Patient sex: M
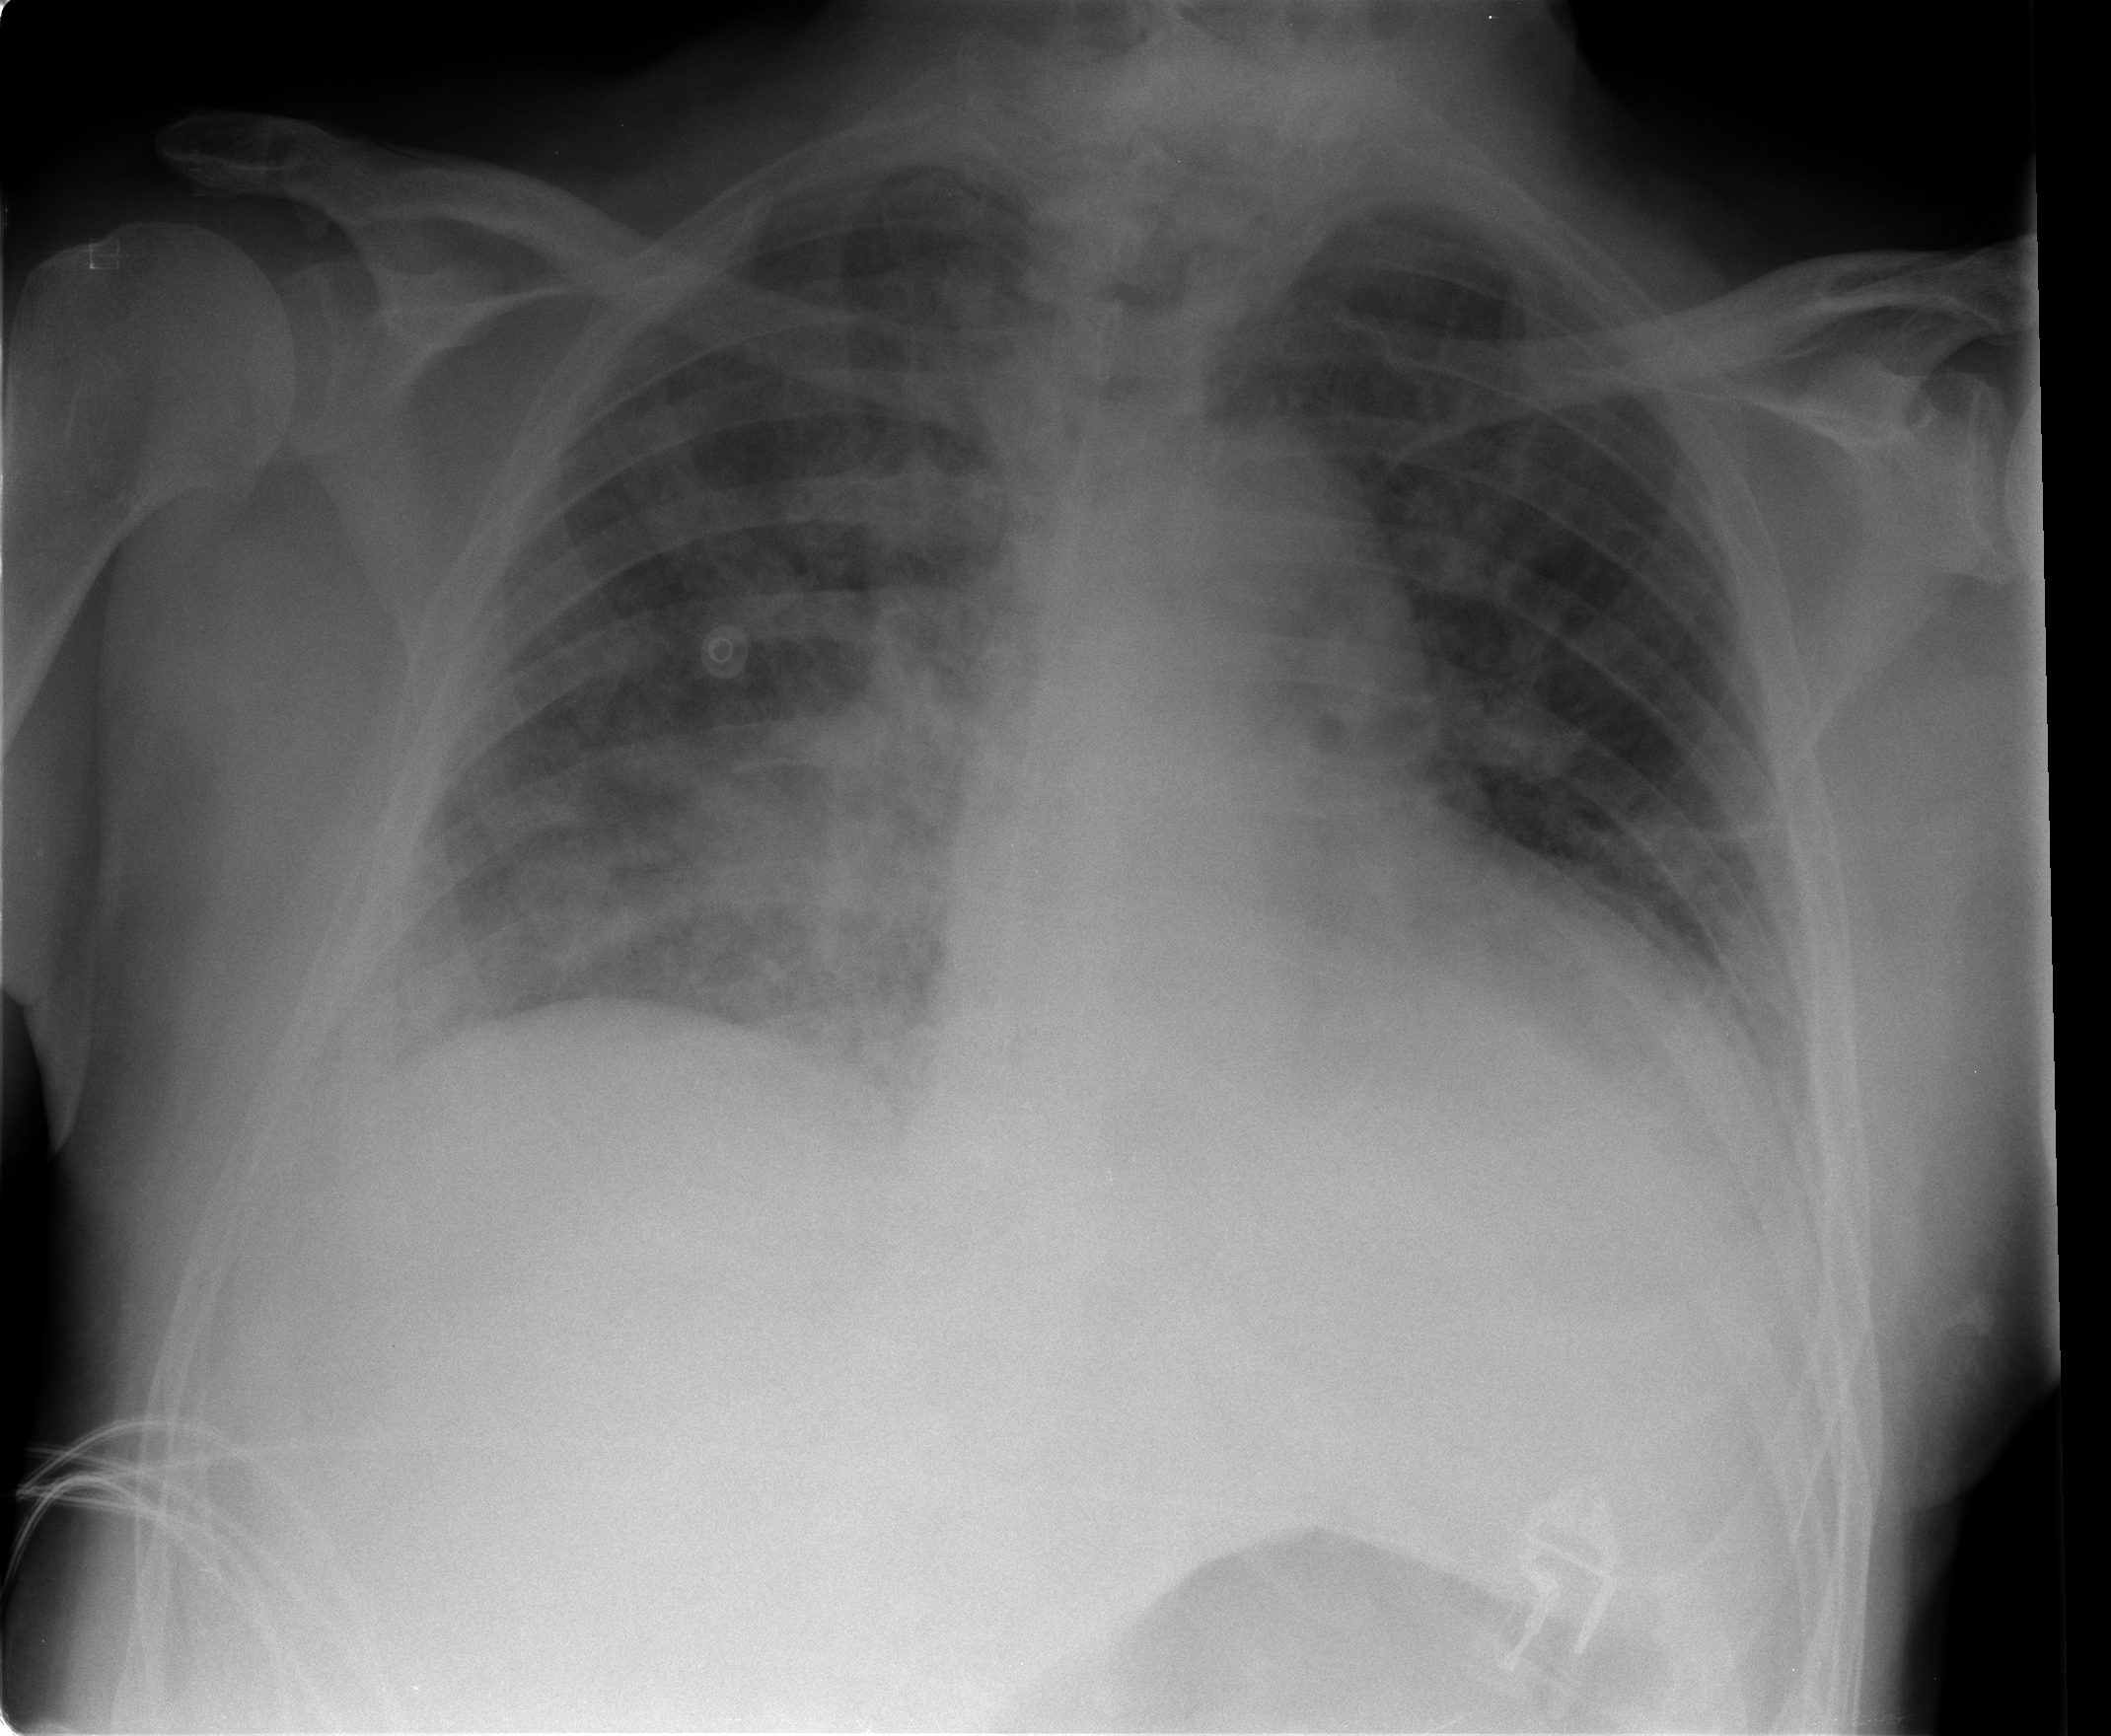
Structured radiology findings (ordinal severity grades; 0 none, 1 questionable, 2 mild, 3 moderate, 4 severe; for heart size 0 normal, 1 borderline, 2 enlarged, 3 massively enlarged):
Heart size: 2
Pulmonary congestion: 3
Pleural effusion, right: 1
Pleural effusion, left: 2
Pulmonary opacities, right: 2
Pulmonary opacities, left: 1
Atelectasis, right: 0
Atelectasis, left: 0